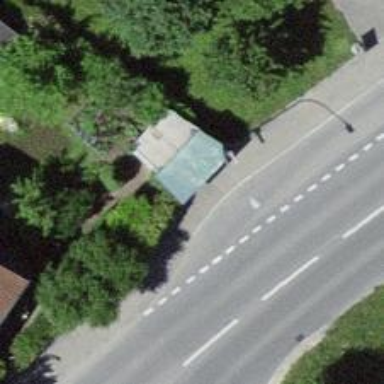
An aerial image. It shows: Bus stop with platform for public transport.